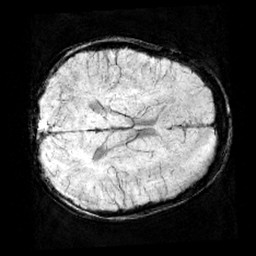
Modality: minIP
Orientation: axial
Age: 10
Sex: male
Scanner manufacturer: siemens
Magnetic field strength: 3 T
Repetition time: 0.027 s
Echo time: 0.02 s